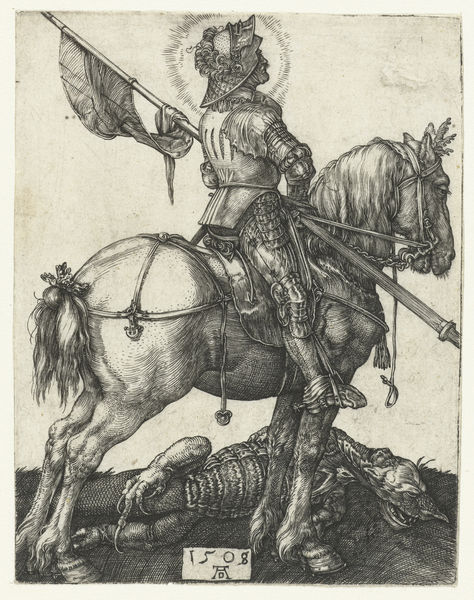
Titel: De Heilige Joris te paard naast de gedode draak
Künstler: Albrecht Dürer
Standort: Amsterdam
Institution: Rijksmuseum
Schlagwörter: mann, holz, profil, tier, tuch, pferd, reiter, stock, hufe, sattel, schweif, papier, fahnen, fahne, flagge, lanze, ad, panzer, helm, ritter, rüstung, heiligenschein, echse, dürer, kupferstich, ungeheuer, drachen, monster, albrecht dürer, st. georg, 1508, sattelzeug